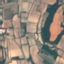
Land use / land cover: PermanentCrop